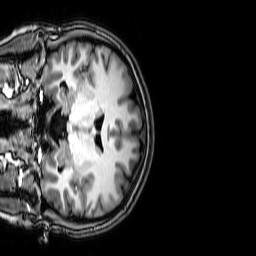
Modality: T1w
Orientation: coronal
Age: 26
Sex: female